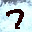
Label: 7